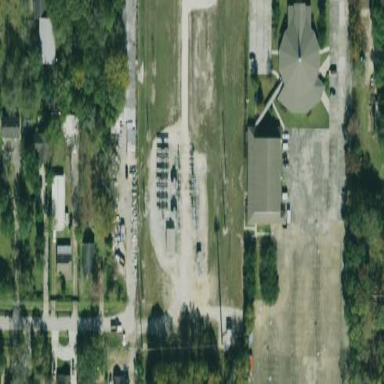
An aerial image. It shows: Outdoor power substation surrounded by fence. The substation is specifically for distribution purposes.